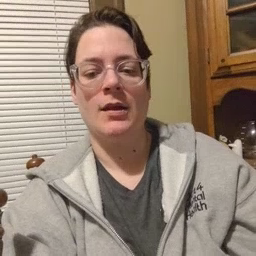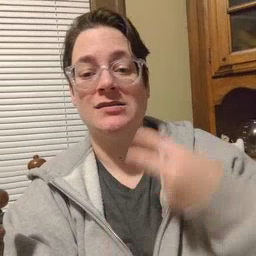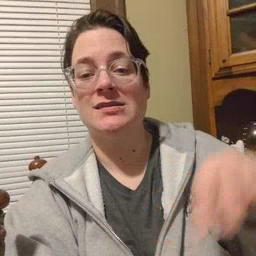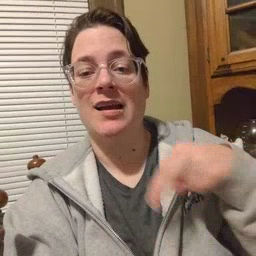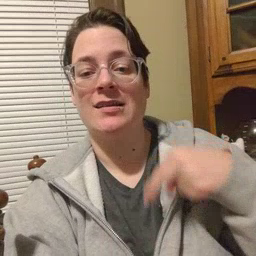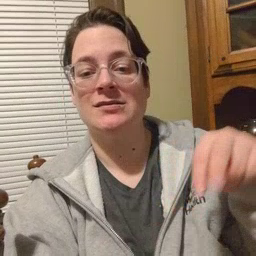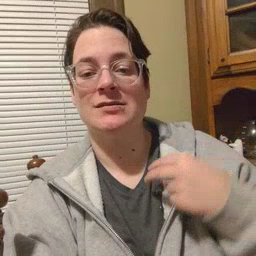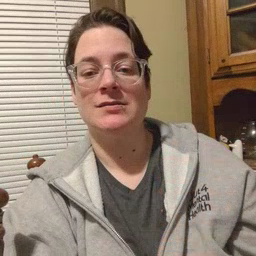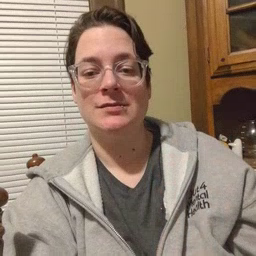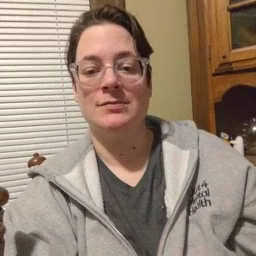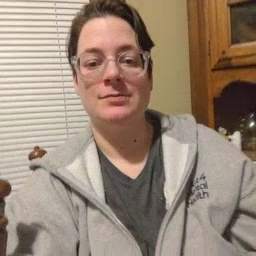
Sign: dance